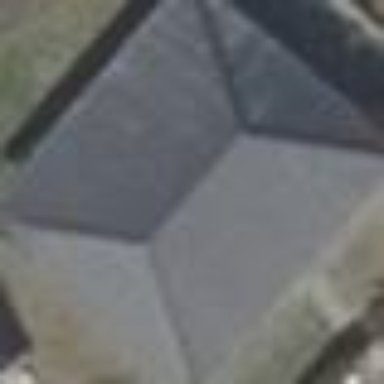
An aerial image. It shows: House with hipped roof.